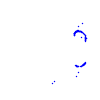
Particle: kaon